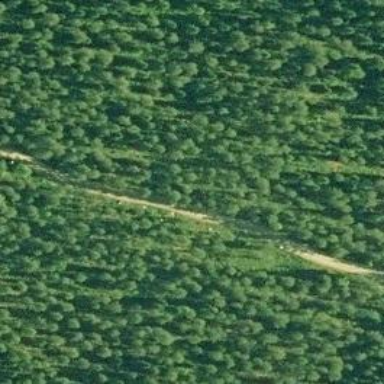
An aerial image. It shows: Path with excellent visibility for trail.